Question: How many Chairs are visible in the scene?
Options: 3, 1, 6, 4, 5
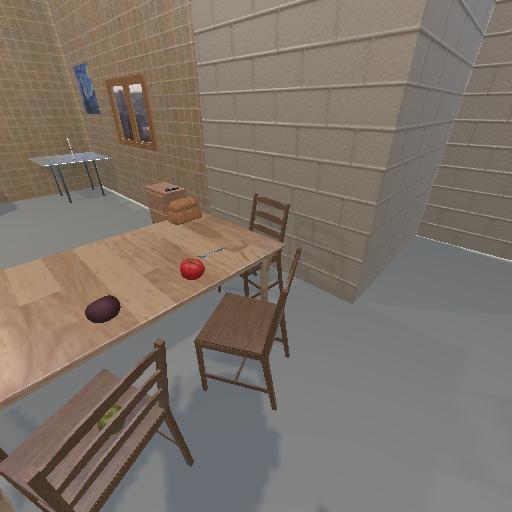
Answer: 3